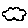
Label: cloud